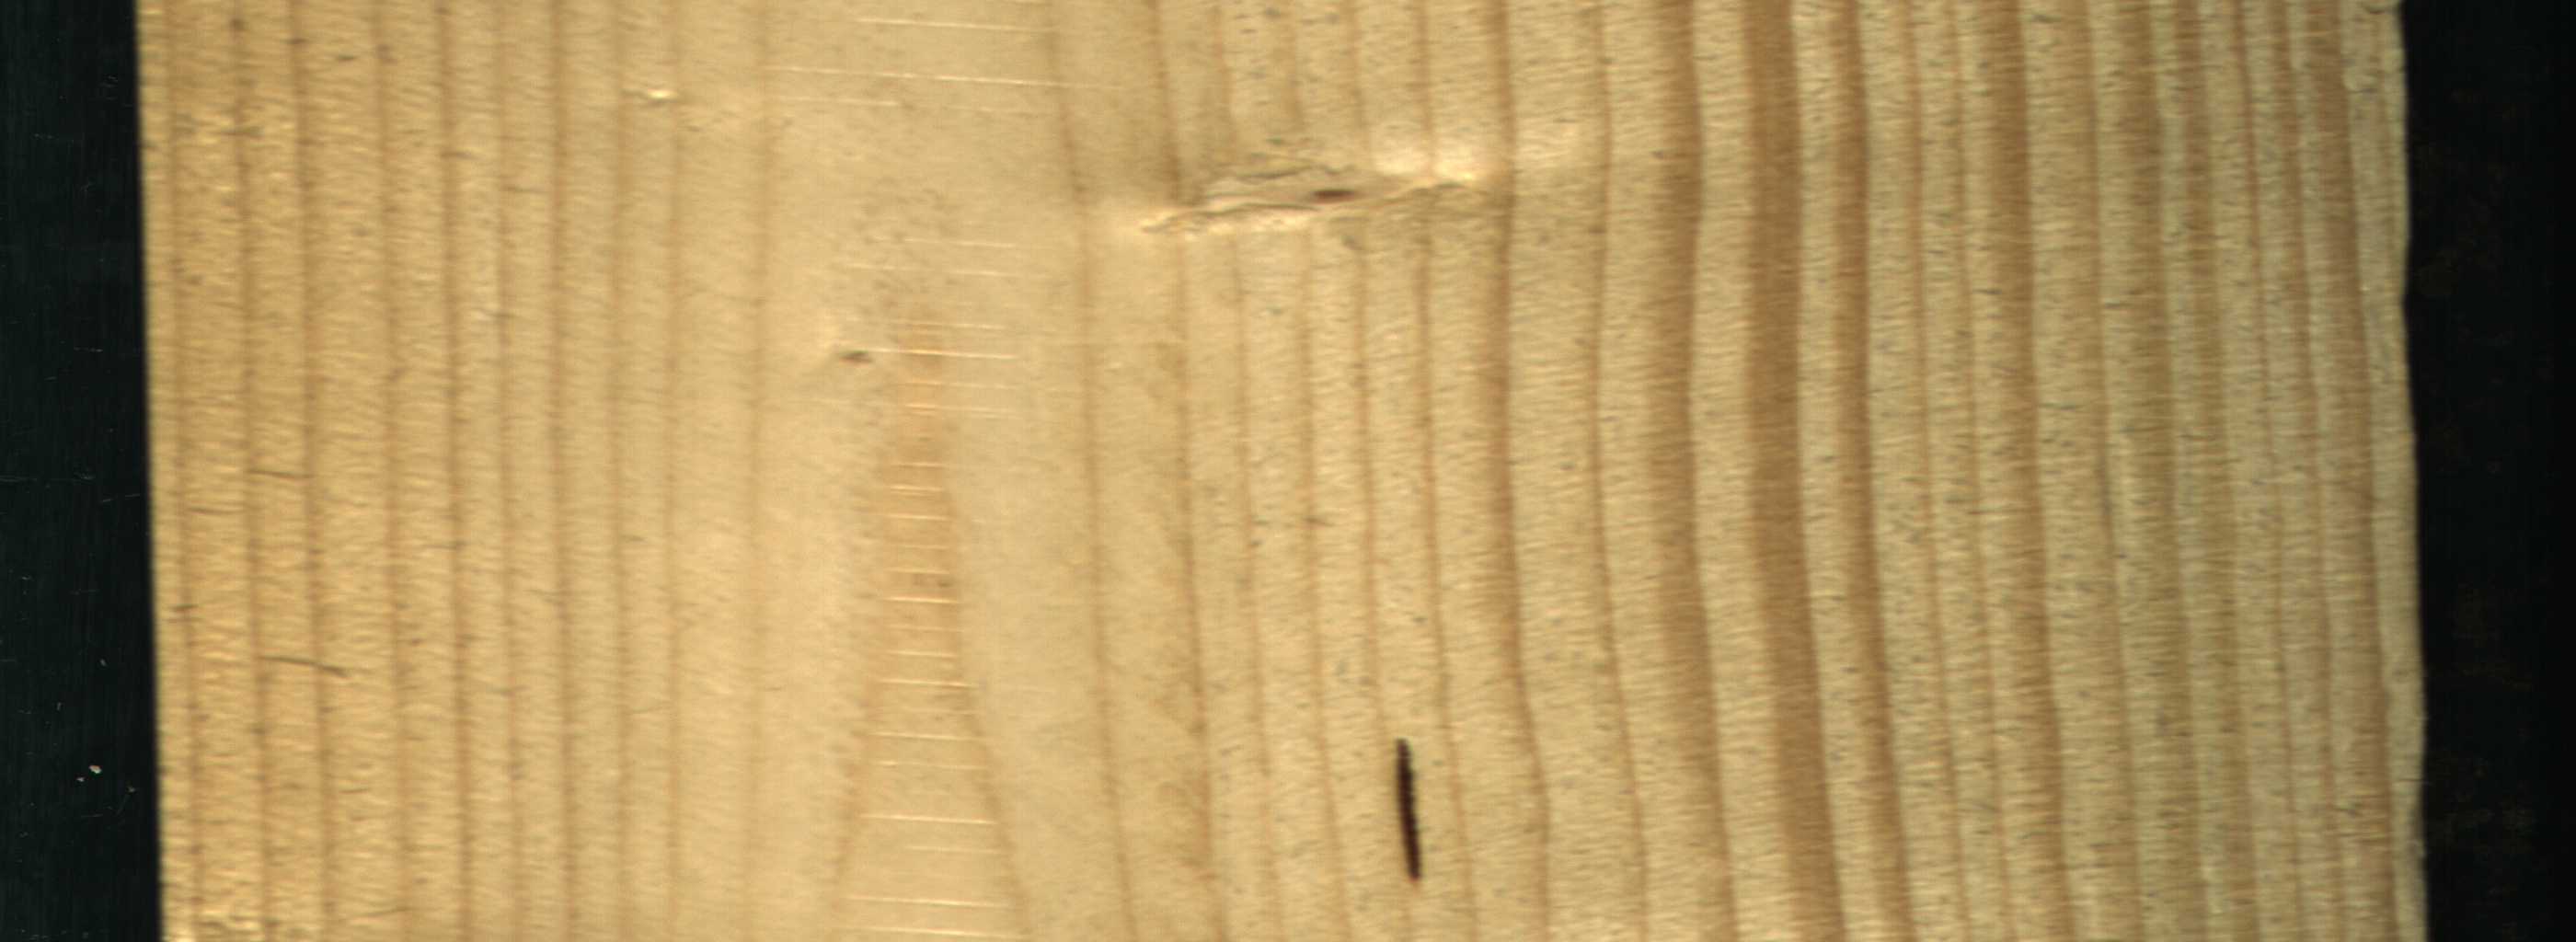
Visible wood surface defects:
resin
Live_Knot